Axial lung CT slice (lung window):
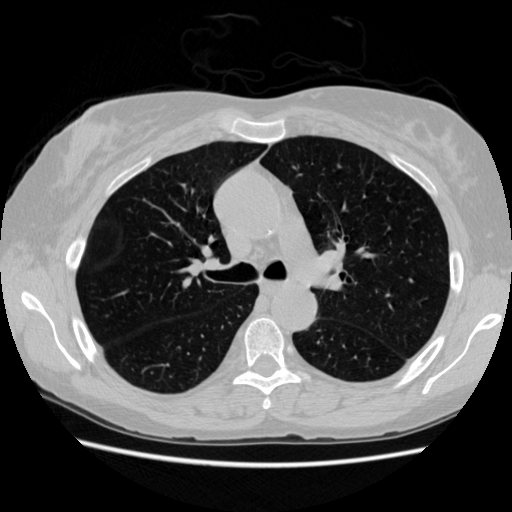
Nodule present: no